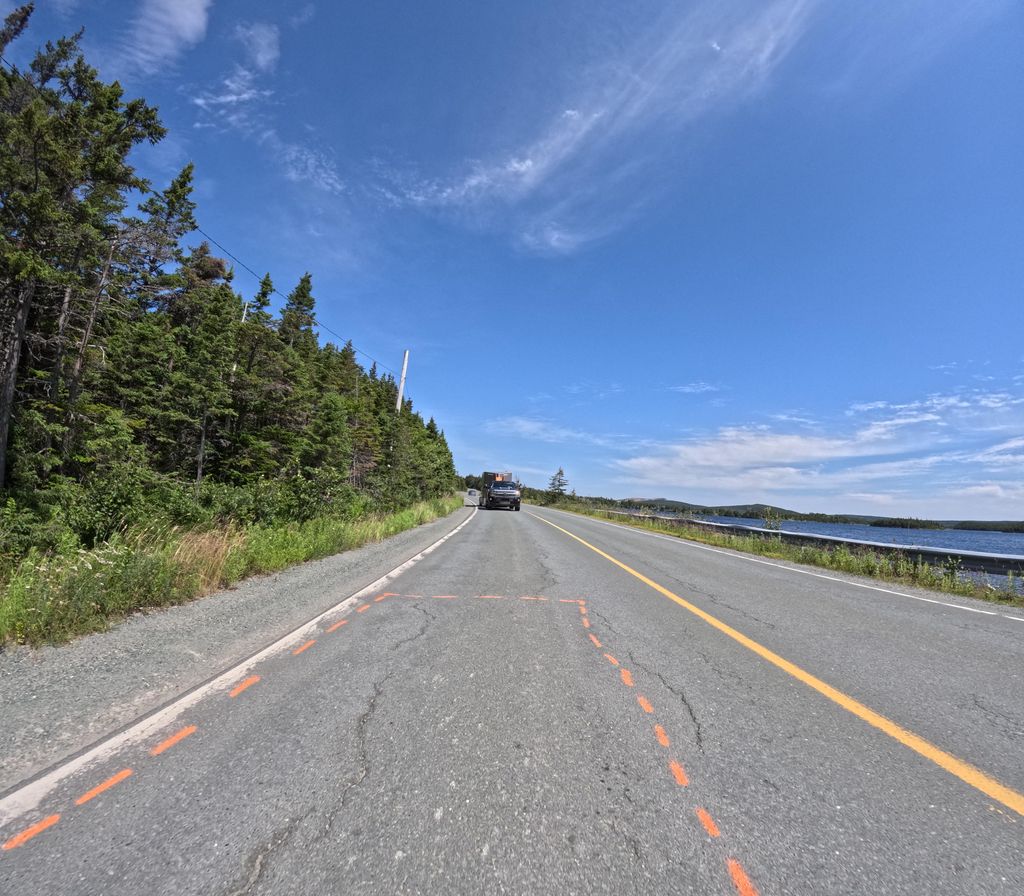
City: st_johns